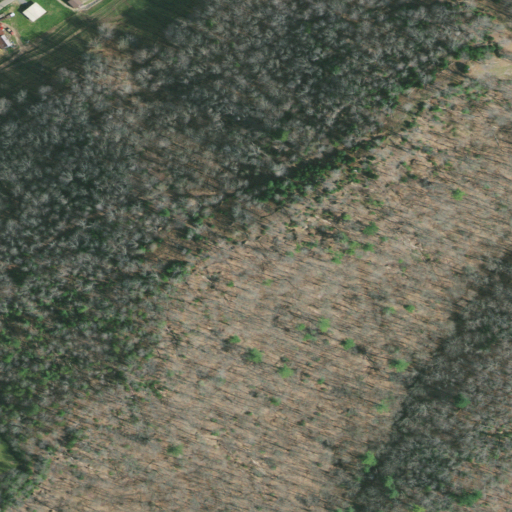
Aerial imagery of mountain in Tennessee named Sink Mountain containing deciduous forest, mixed forest, pasture, open development, and low intensity development